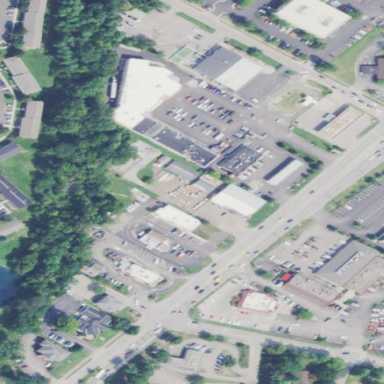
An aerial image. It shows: Retail area.